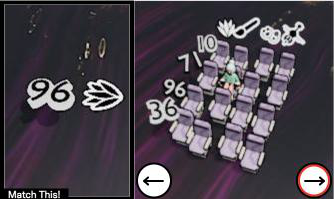
Task: seats
Answer: no